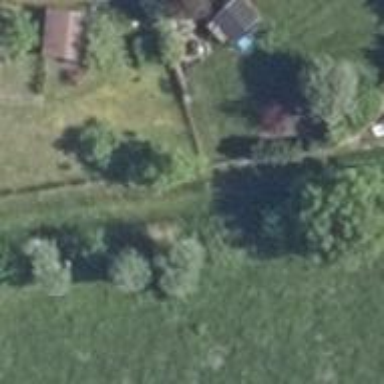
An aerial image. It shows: Path covered in grass.